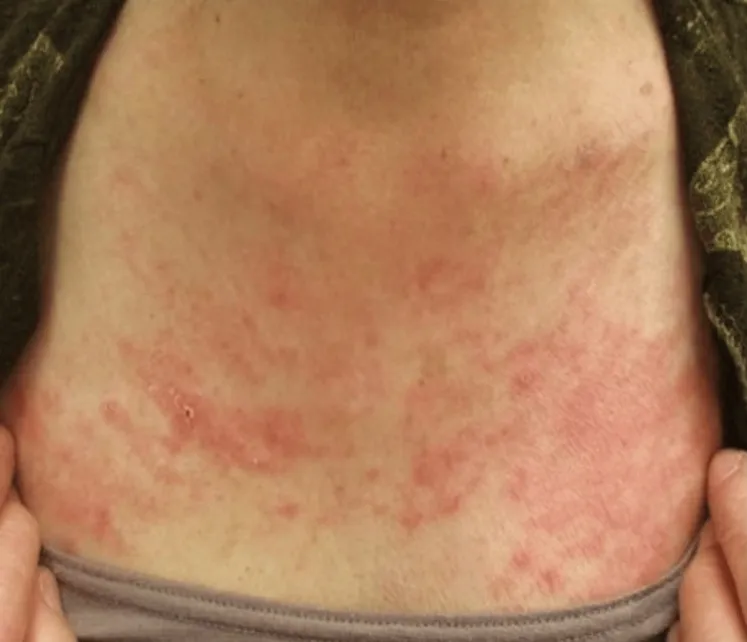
Erythema of the anterior neck.
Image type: medical_photograph (skin_photograph)